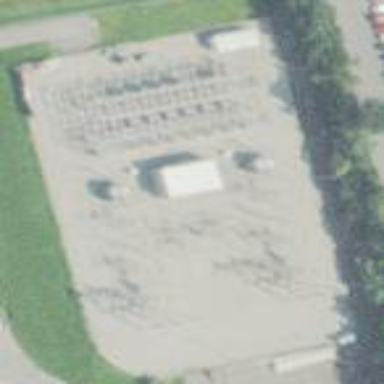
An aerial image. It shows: Distribution level power substation.